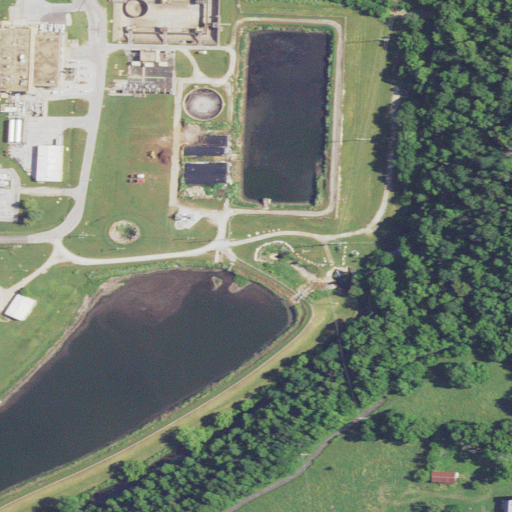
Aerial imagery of depression(s) in Missouri named Oval Sink containing pasture, medium intensity development, low intensity development, deciduous forest, open water, open development, mixed forest, evergreen forest, grassland, and high intensity development